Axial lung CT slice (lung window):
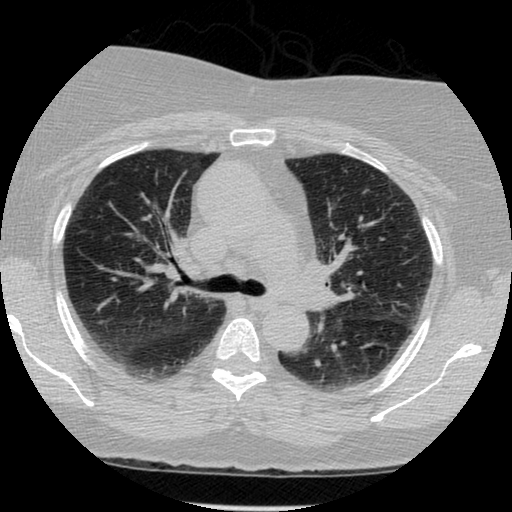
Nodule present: no